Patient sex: M
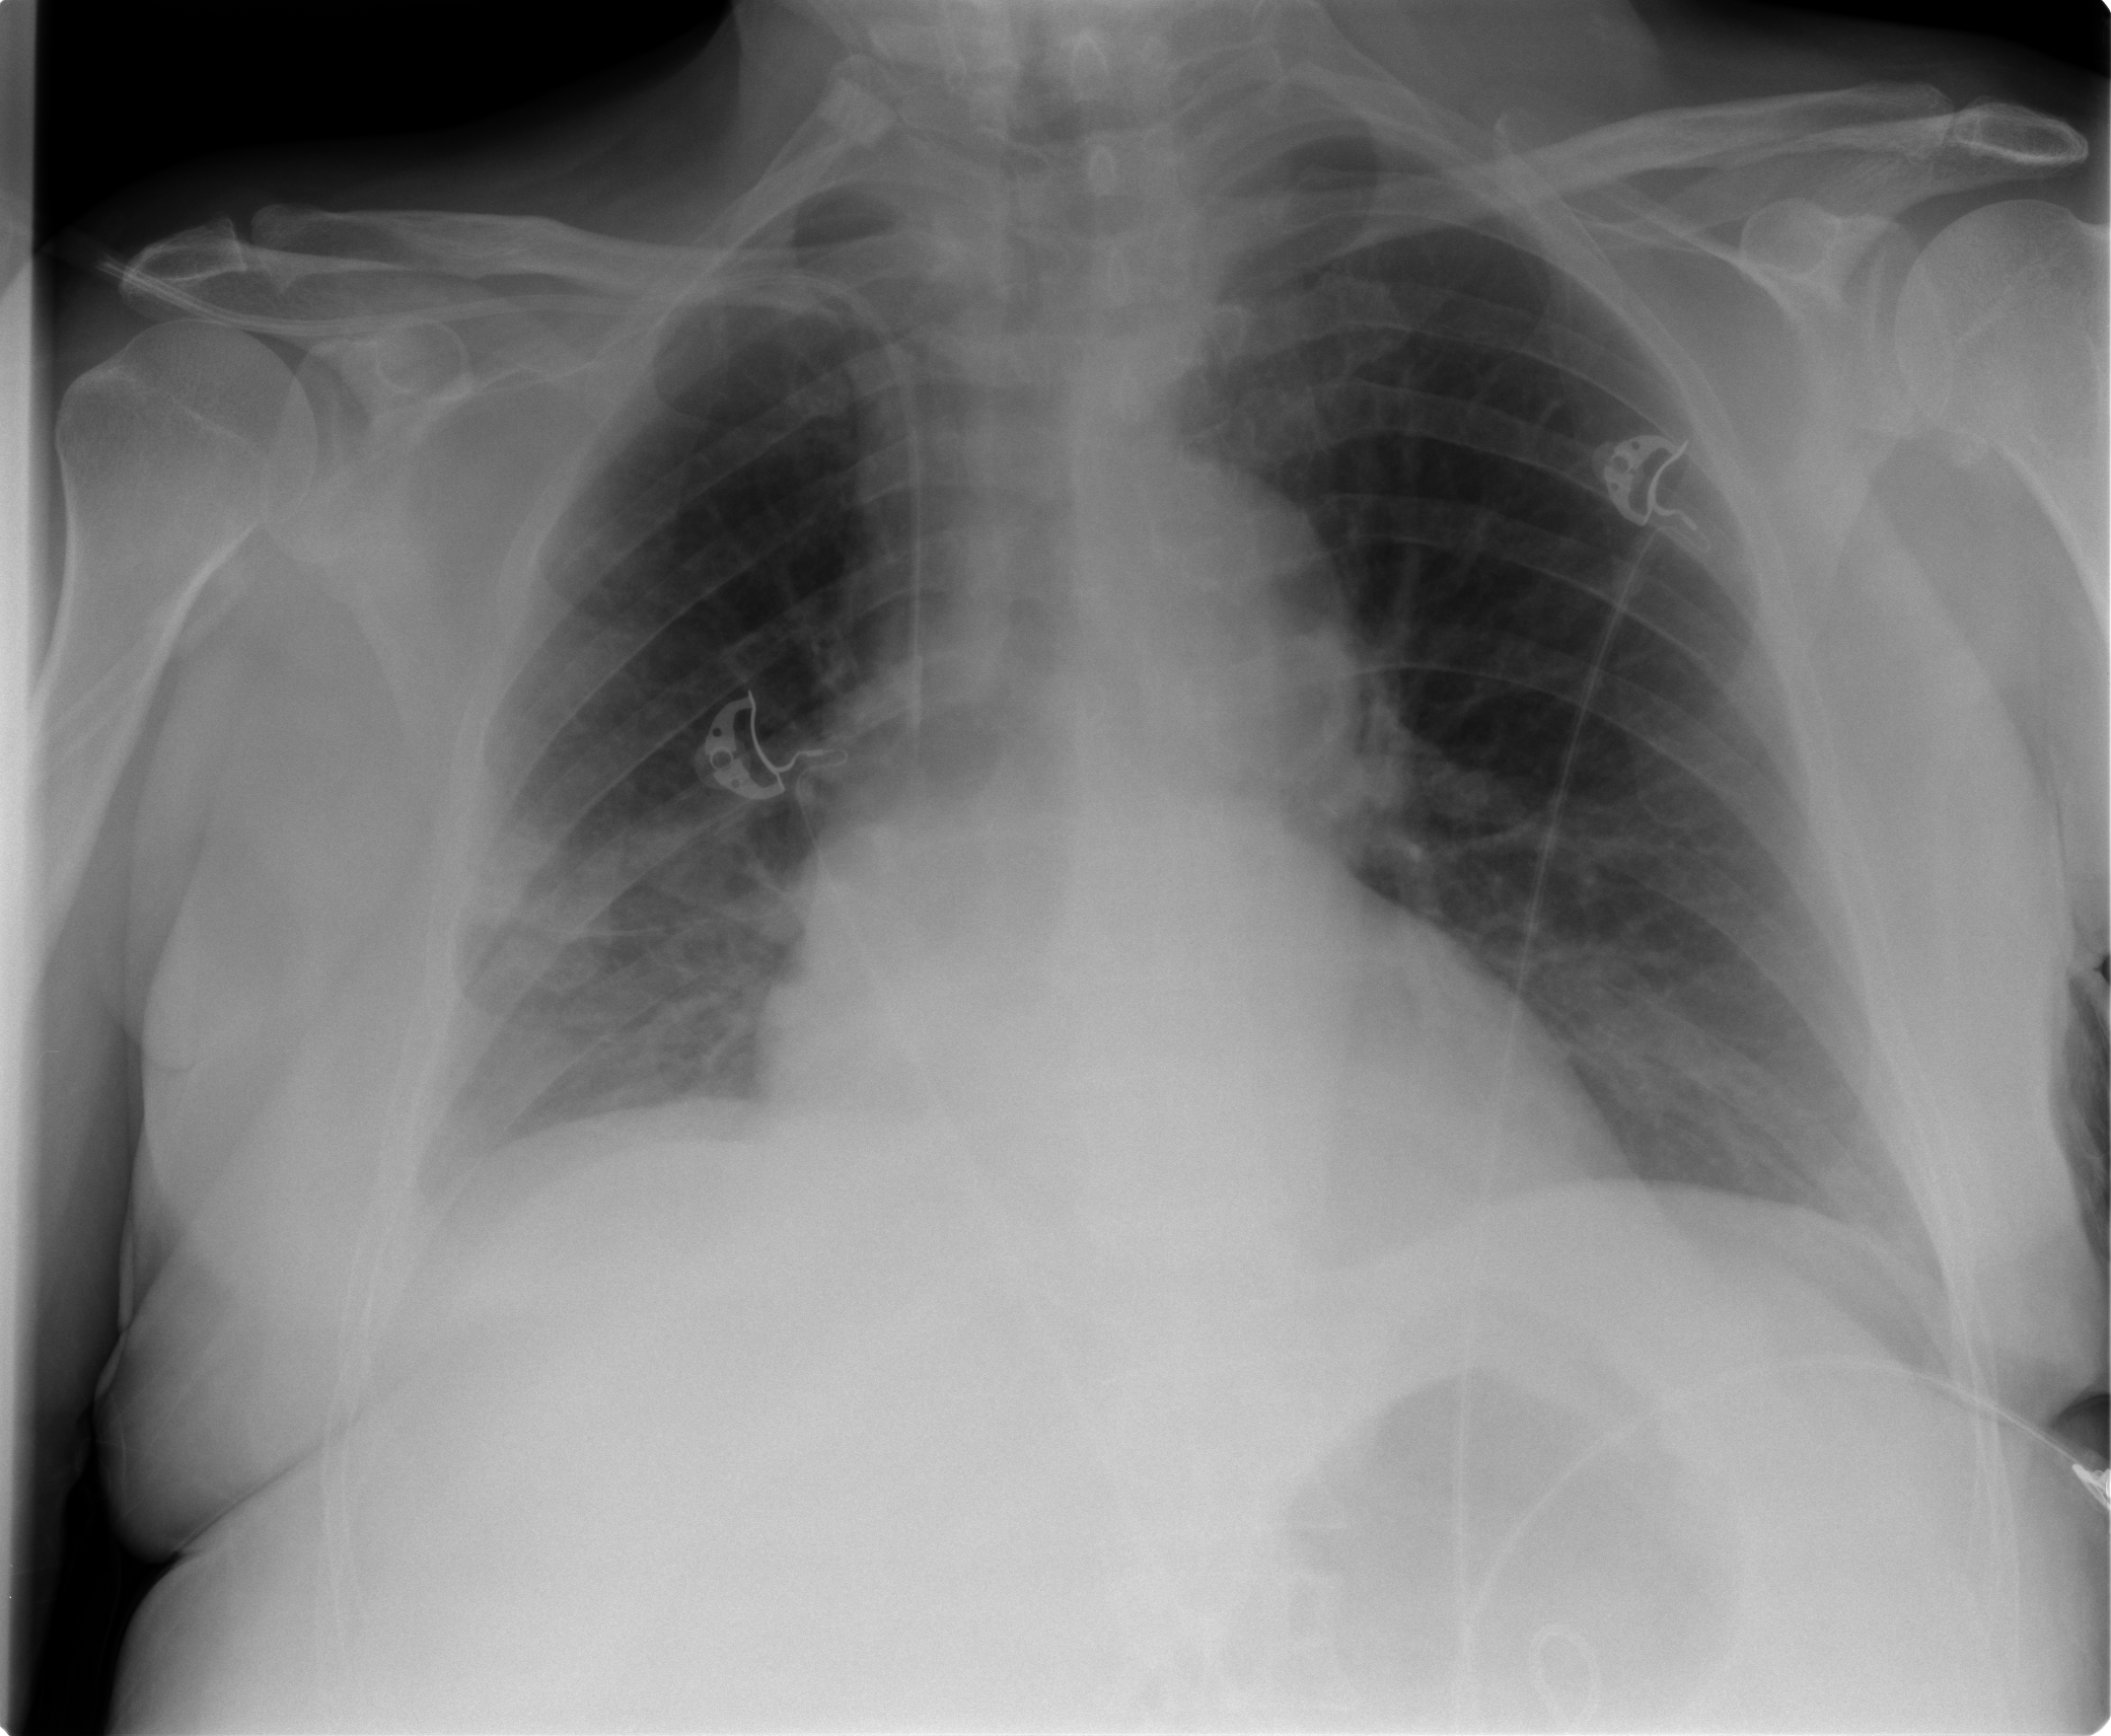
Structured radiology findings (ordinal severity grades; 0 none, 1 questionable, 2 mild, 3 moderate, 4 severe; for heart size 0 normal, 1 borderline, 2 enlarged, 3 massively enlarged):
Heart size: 0
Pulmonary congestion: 0
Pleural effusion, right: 2
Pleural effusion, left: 1
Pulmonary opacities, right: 2
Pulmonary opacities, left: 0
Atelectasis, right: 2
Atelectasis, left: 2